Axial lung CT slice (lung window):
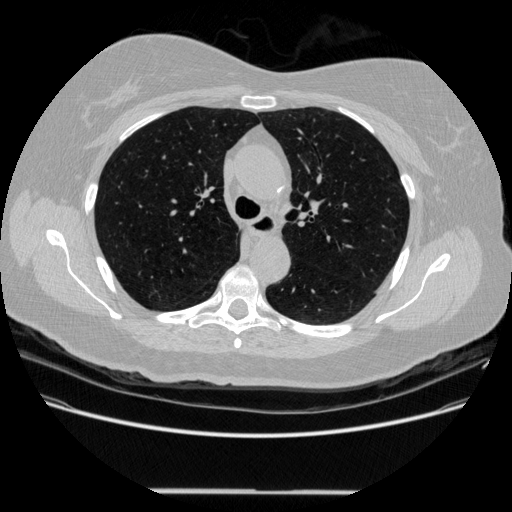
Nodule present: no